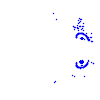
Particle: electron